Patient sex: M
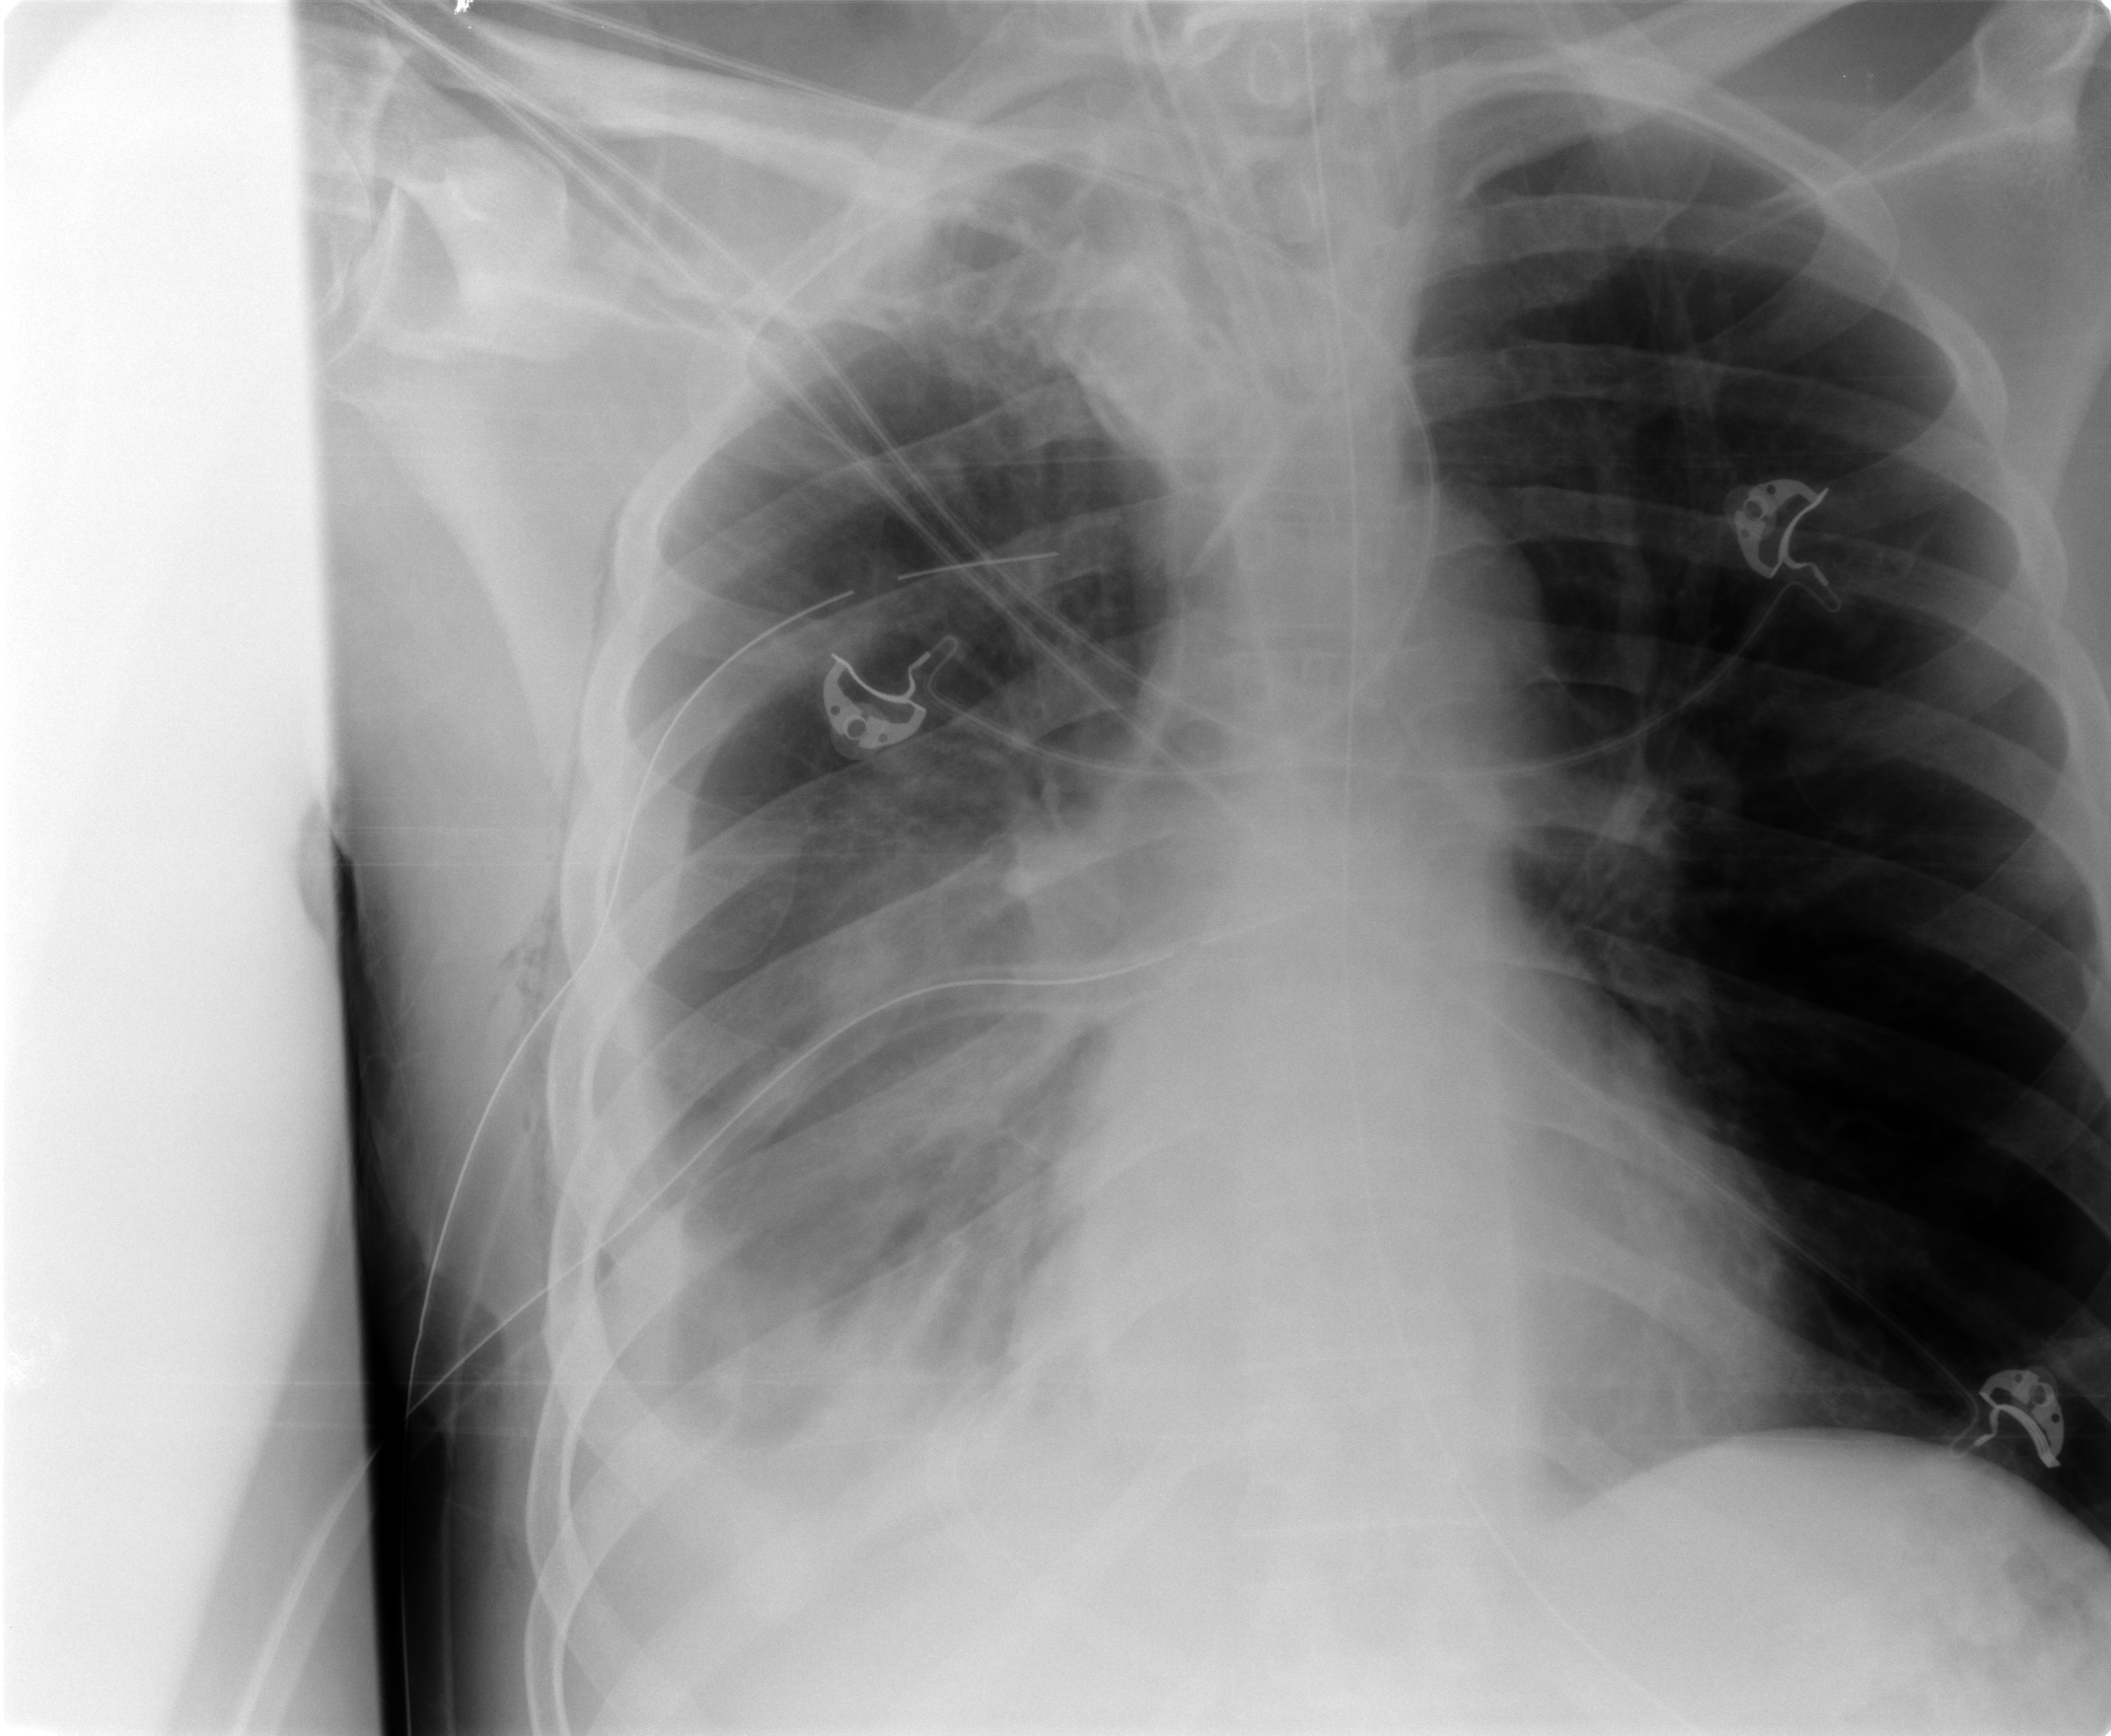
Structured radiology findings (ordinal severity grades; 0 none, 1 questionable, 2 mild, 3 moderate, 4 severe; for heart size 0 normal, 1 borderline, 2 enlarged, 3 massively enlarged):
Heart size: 0
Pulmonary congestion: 0
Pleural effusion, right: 4
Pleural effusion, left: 0
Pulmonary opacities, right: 3
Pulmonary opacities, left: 0
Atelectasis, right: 4
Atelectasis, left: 0